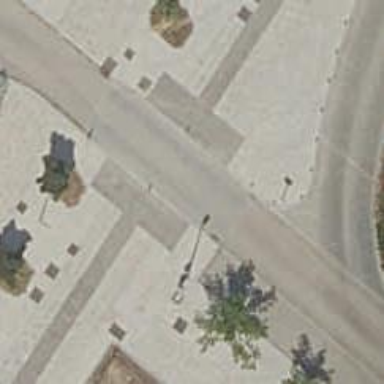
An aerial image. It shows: Uncontrolled road crossing.